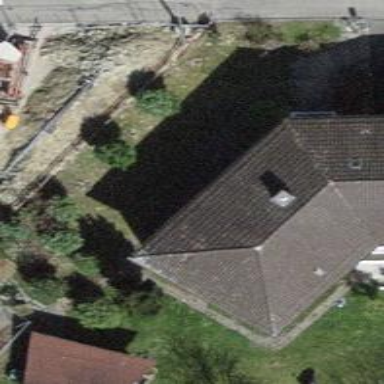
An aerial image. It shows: View of roof edge.